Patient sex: M
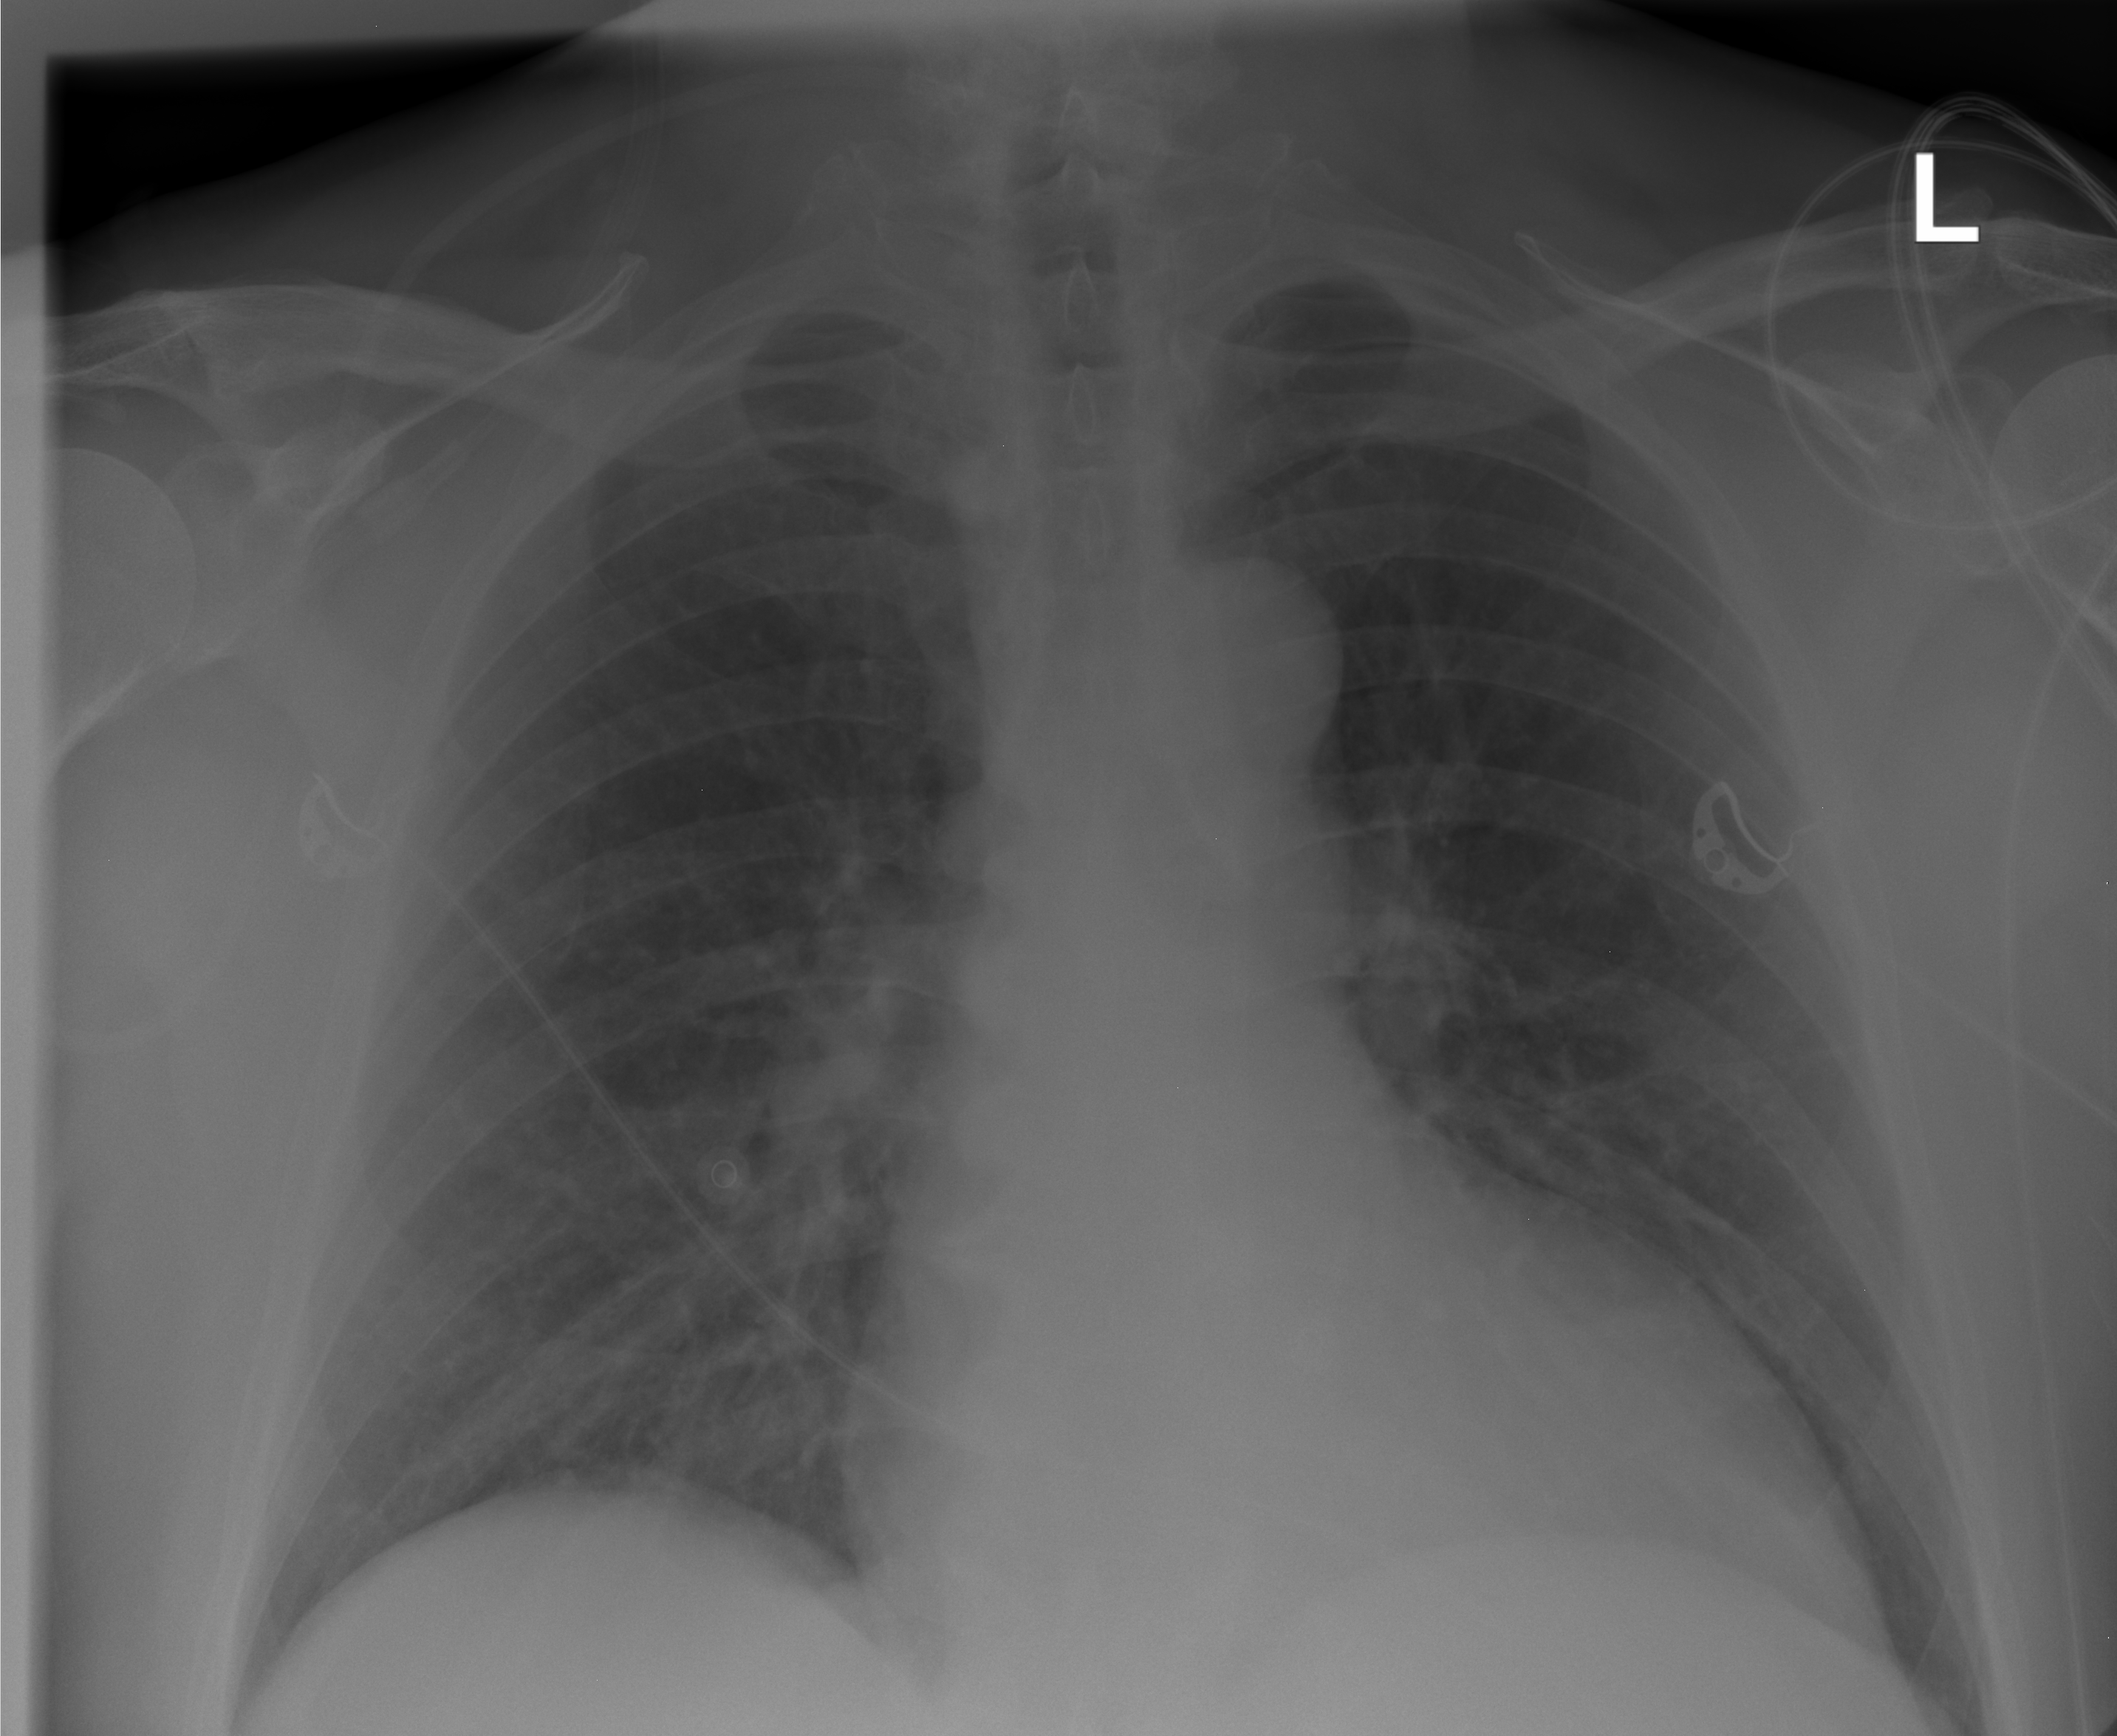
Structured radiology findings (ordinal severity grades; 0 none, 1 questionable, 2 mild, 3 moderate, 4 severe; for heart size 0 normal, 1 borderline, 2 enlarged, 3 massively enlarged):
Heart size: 2
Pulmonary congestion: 1
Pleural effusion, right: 0
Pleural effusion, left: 0
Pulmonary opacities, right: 0
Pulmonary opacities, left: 0
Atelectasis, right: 0
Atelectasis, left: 0